Question: I'm receiving a SIGABRT error when attempting to run my application on my iPhone 5. My application basically requires 3 views, and depending on which device you're running (iPhone 4, iPhone 5 or iPad), it will launch the view specific to your device type.
The SIGABRT error:
'''
Terminating app due to uncaught exception 'NSInternalInconsistencyException', reason: '-[UIViewController _loadViewFromNibNamed:bundle:] loaded the "ViewController_Portrait5" nib but the view outlet was not set.'
'''
I'm almost positive that the view outlet was set, but I guess I'm wrong.
Here is a screenshot of Xcode window:

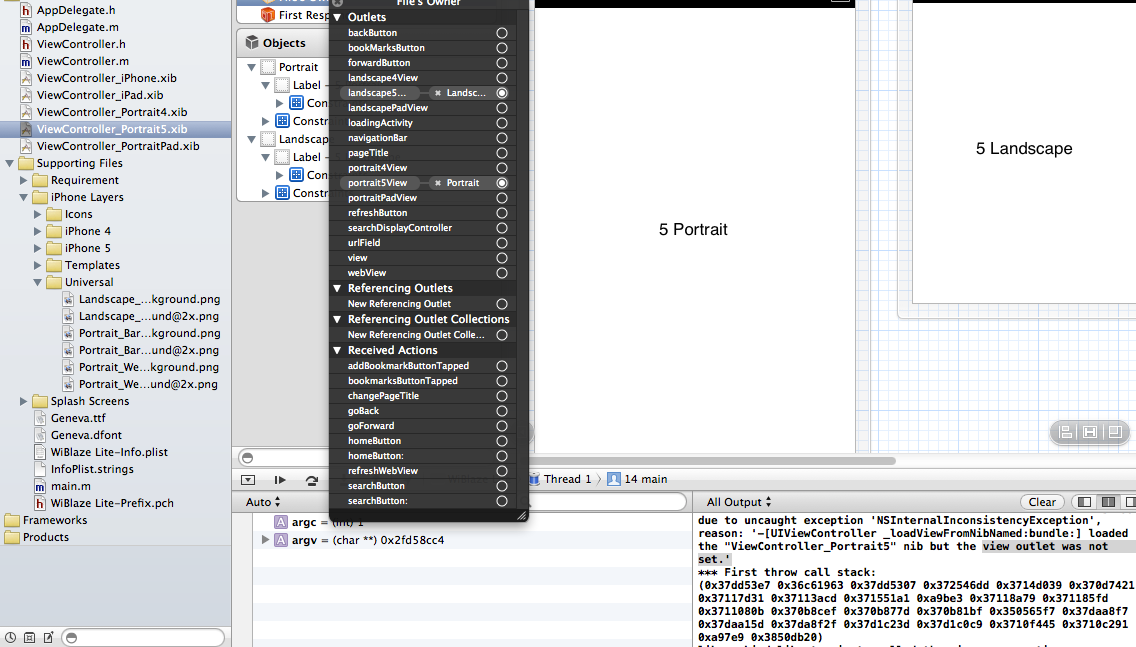
Answer: You need to connect the "view" outlet. See how there is an item in that list "view" with no connection? You need to ensure that every UIViewController is connected to a view.
Since you named the file "portrait" I'm guessing that you'd like the view to be the portrait view, so connected the "view" outlet with the "Portrait" object, under "Objects."